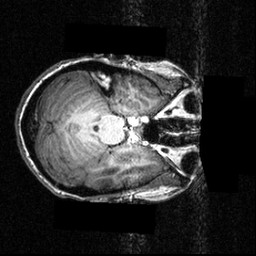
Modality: T1w
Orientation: axial
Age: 24
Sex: female
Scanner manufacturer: siemens
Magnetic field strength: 3.951 T
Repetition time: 1.5 s
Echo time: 0.00335 s